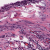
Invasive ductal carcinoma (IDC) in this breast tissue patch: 0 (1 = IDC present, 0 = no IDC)